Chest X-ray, PA view. Patient: 50 years old, sex F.
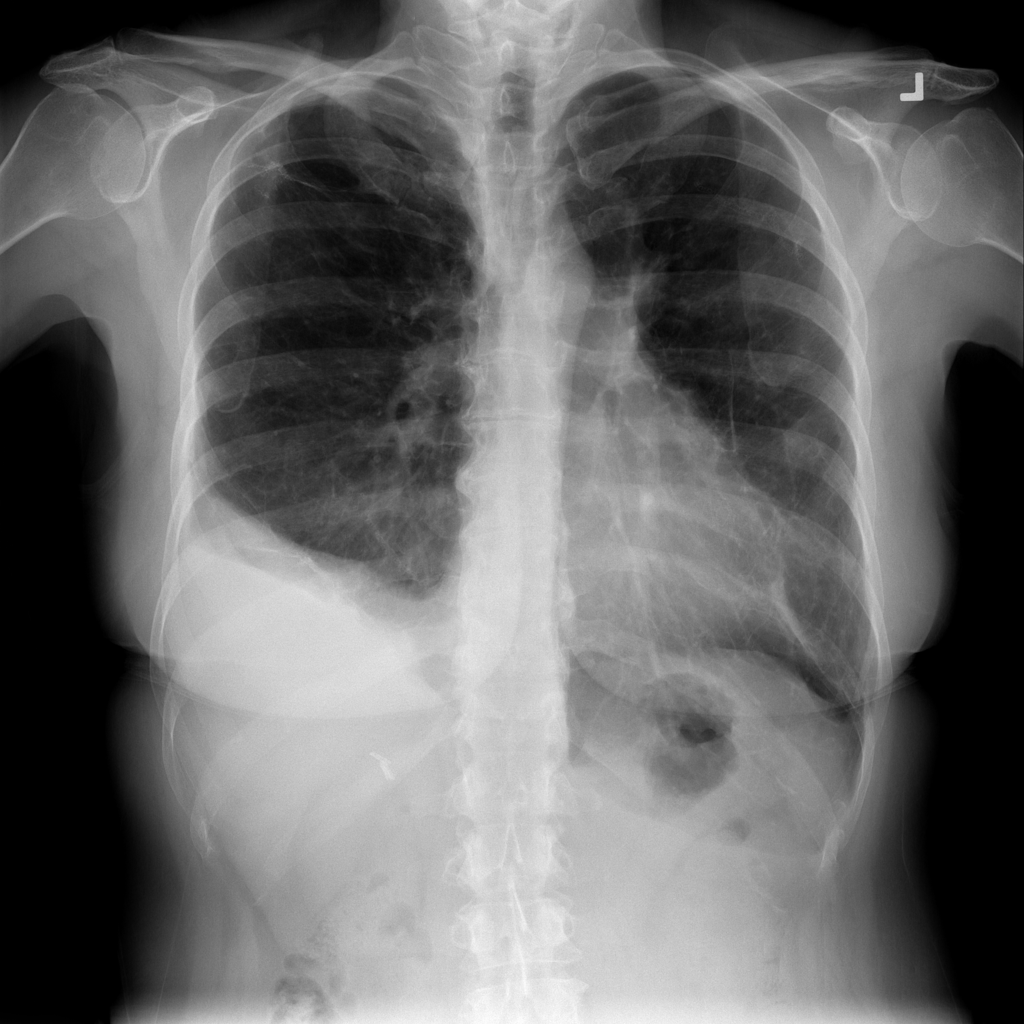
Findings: No Finding